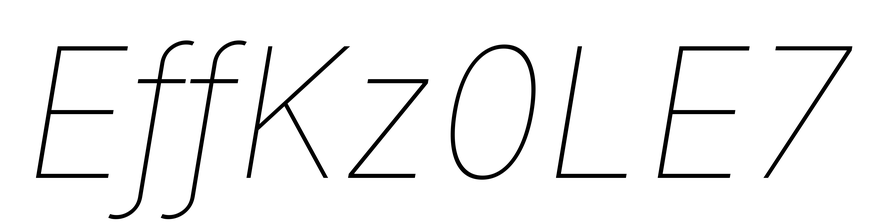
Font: Inter-Italic_Thin_Italic